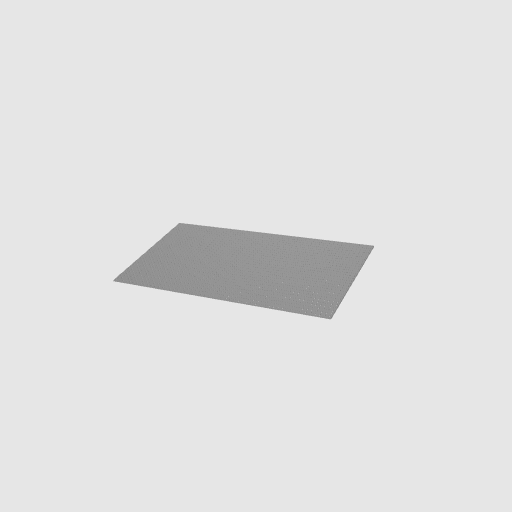
Part: GridPlate29x53H